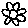
Label: flower